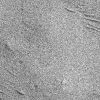
Atmospheric dust classification: not_dusty